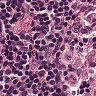
Metastatic tissue present: no